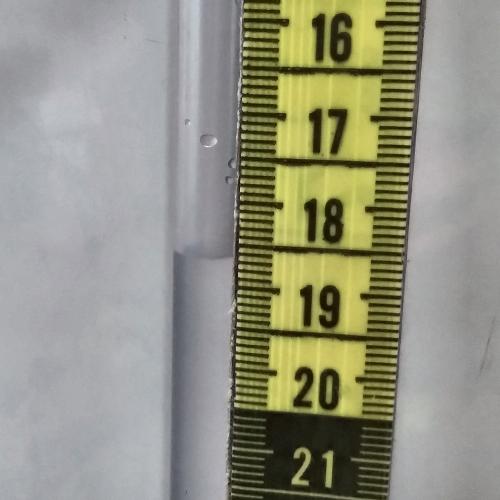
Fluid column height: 18.6 cm